Interaction volume radius: 5 \u00c5
Interaction volume height: 25 \u00c5
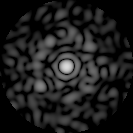
Disorder parameter: 0.8296